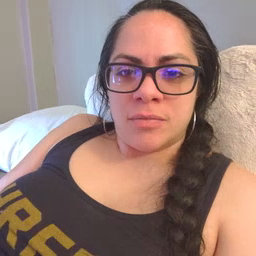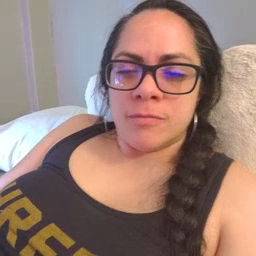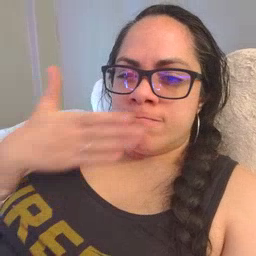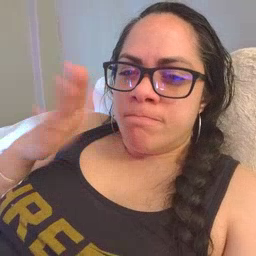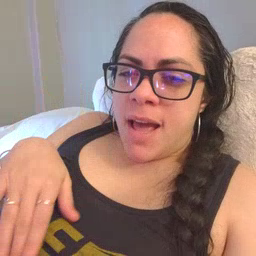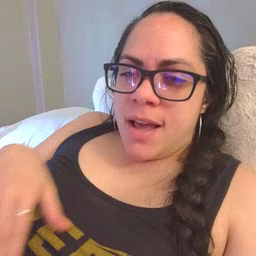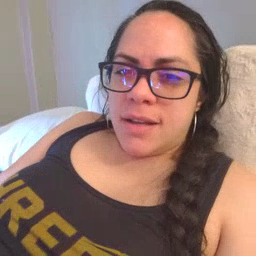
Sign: bad